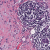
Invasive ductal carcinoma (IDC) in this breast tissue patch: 1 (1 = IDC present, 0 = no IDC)